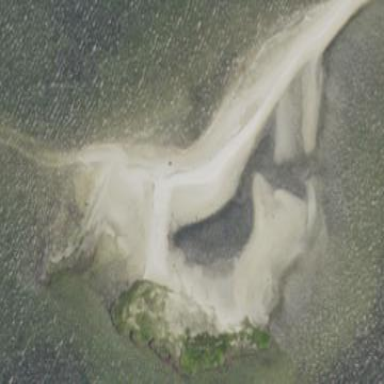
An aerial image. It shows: Sandy beach with natural surface.